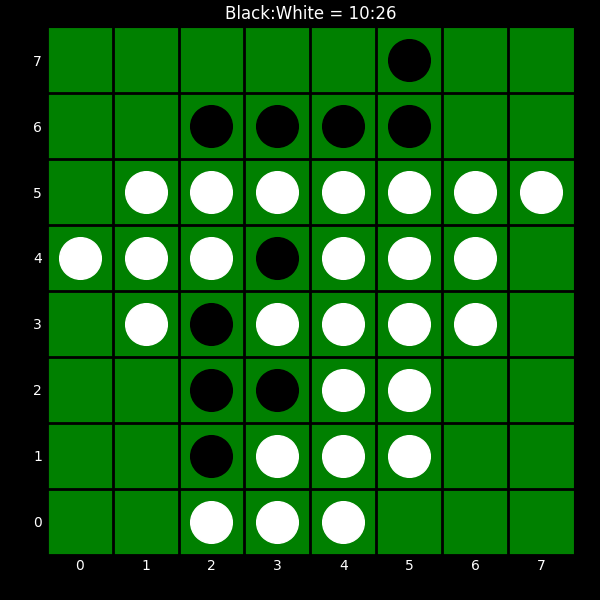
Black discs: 10
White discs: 26